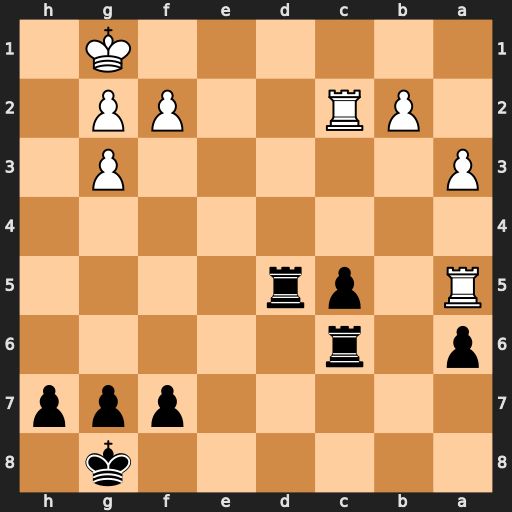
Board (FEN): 6k1/5ppp/p1r5/R1pr4/8/P5P1/1PR2PP1/6K1
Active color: b
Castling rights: -
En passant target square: -
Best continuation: Rd1+ Kh2 Rh6#